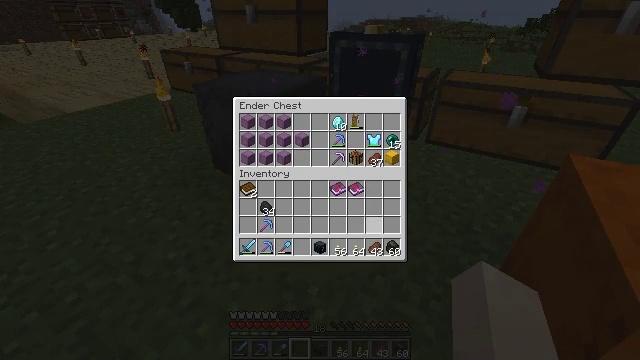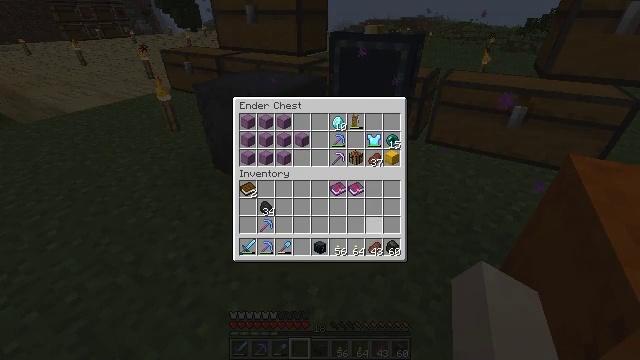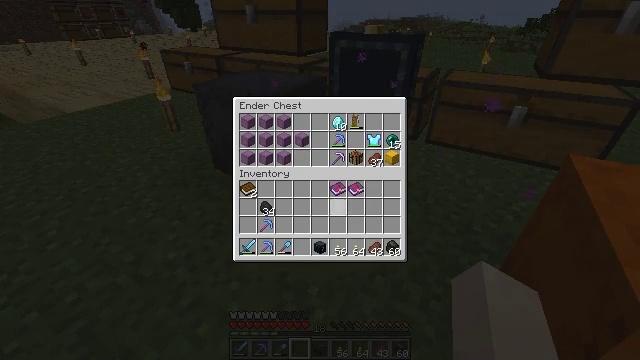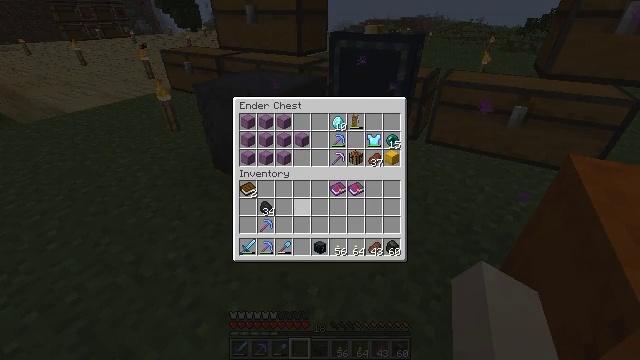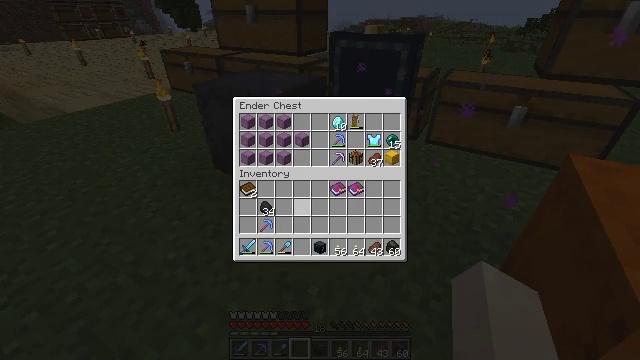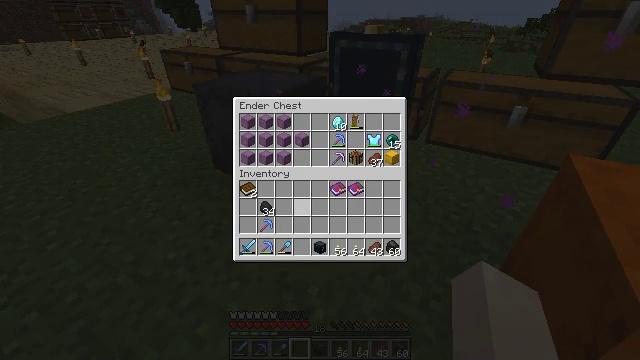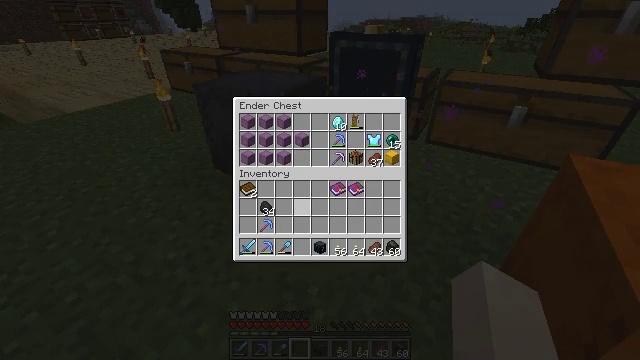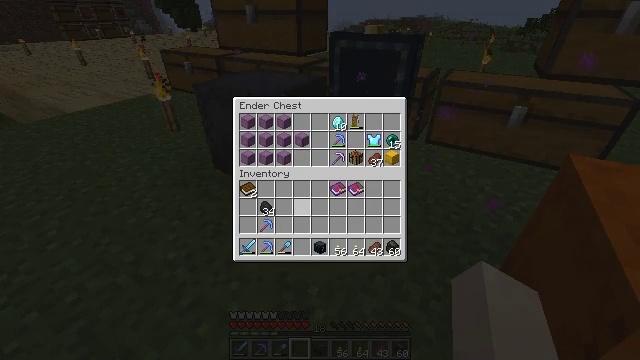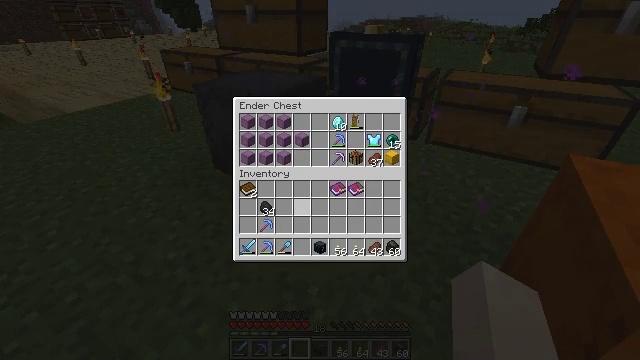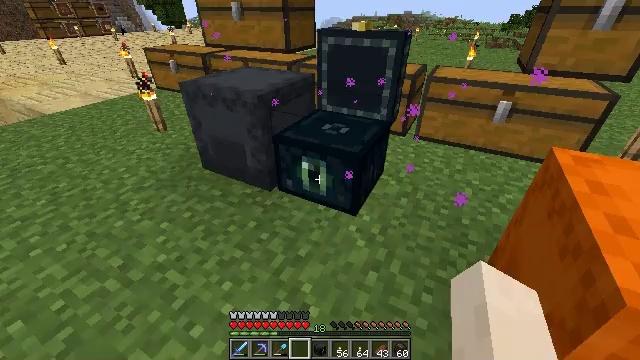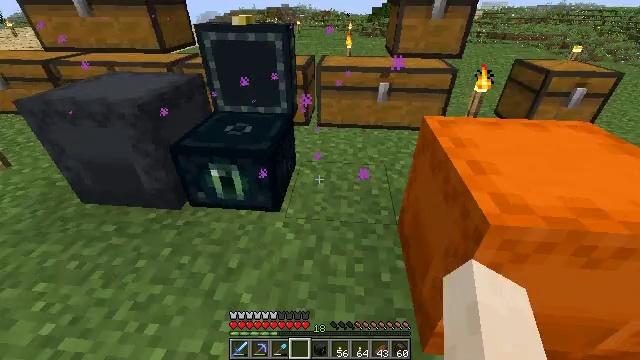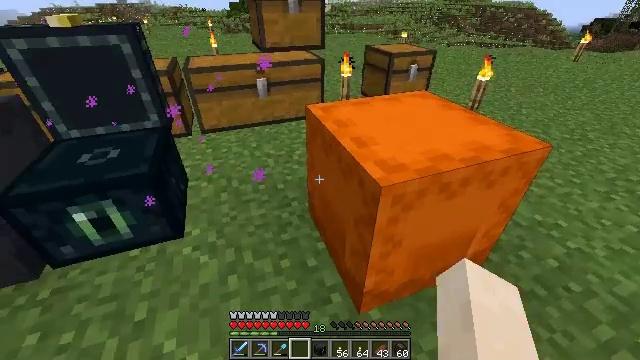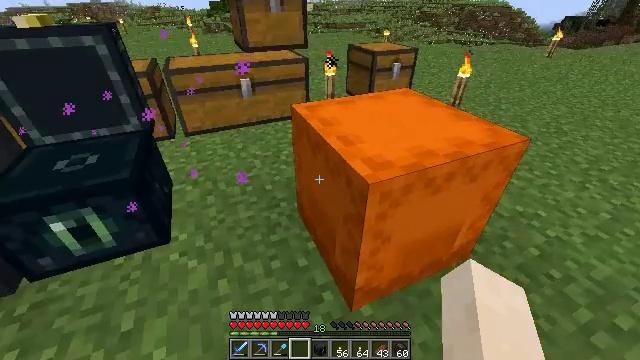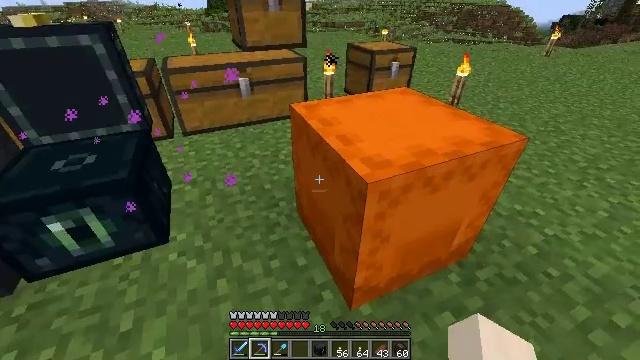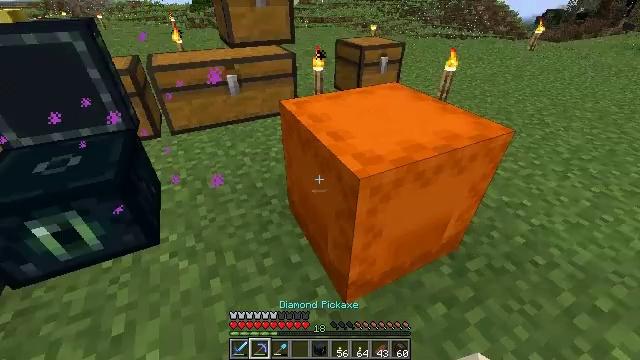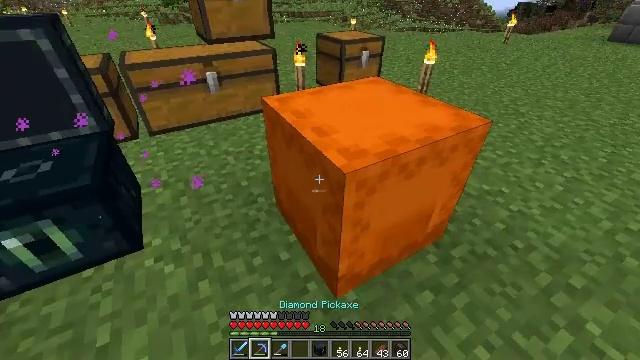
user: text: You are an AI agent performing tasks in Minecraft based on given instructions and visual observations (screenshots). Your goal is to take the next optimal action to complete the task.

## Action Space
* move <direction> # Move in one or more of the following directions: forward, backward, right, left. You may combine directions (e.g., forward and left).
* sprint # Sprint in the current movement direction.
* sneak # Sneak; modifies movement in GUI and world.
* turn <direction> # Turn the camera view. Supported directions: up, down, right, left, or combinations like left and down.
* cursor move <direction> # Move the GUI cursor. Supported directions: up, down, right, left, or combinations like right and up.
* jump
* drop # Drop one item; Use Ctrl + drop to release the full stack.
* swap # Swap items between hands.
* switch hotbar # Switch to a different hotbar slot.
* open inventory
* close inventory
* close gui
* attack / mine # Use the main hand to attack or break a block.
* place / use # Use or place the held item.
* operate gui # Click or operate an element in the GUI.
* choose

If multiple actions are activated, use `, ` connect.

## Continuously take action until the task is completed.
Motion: motion action
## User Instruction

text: Salvage the orange shulker box.
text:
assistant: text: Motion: no_op
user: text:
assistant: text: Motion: cursor move left and up
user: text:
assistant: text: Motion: cursor move left
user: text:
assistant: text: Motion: no_op
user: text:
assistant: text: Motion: no_op
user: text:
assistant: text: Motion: no_op
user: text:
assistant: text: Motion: no_op
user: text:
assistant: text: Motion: no_op
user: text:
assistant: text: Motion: cursor move right
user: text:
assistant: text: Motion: turn right and down
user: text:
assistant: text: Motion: turn right
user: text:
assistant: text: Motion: turn right
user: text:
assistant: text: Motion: switch to hotbar 2
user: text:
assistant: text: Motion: turn right, switch to hotbar 2
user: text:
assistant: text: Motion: turn right, switch to hotbar 2
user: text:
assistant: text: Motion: turn right and down
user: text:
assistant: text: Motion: attack / mine
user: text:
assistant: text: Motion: attack / mine
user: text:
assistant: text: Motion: attack / mine
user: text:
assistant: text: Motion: attack / mine
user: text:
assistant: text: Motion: attack / mine
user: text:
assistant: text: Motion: attack / mine
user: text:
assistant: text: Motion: attack / mine
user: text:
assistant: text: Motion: attack / mine